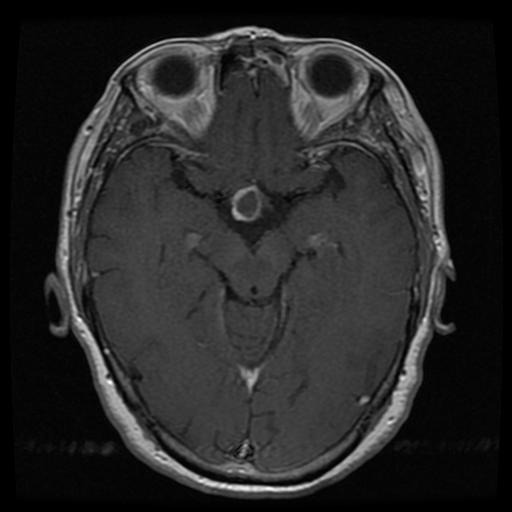
Label: pituitary